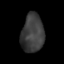
Tissue: skin
Cell type: Others
Senescence score: 0.6916
Nuclear area (px): 839
Mean DAPI intensity: 61.131